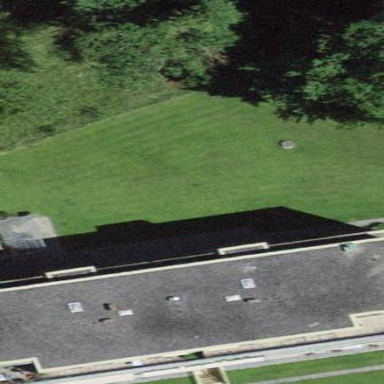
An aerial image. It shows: Building with flat roof.